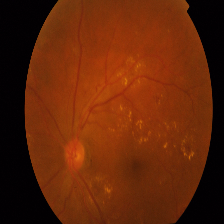
Diabetic retinopathy grade: Proliferative DR